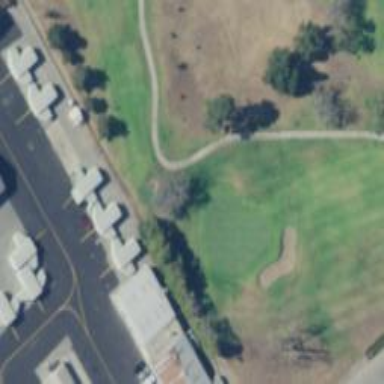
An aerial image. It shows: Service road designated as golf cart path.